Question: So I've been trying to make a waving animation for some text in a different color, for that I'm using '<clipPath>' and '-webkit-clip-path'. The '.holder' div contains two elements on top of one another with the same text, one in white, one in grey, and the 'clip-path' is applied to the later.
The problem is that I need the '<path>' coordinates to be proportional to the text's size. Here is a <URL>.

- I've tried setting a 'viewBox="0 0 100 100"', it doesn't work.- I've also tried using 'clipPathUnits="objectBoundingBox"' but it doesnt't seem to work in this case, I'm guessing because the text is 'display:inline'.
Now if these seems too complicated to analyze, and you understand the basic concept and are willing to do it your way, go for it, I'm open to suggestions at this point.
Also, I'm trying to avoid JavaScript to do this, but if you have to, go ahead, no problem :)
Here is the raw code:
## HTML
'''
<div class="container">
<div class="holder">
<div class="back">Text</div>
<div class="front">Text</div>
<svg viewBox="0 0 100 100" preserveAspectRatio="none">
<clipPath id="path">
<path fill="transparent" stroke="black" >
<animate
attributeName="d"
attributeType="XML"
values="M 0 50 Q 25 60, 50 50 T 100 50 L 100 100 L 0 100 Z;M 0 50 Q 25 40, 50 50 T 100 50 L 100 100 L 0 100 Z;M 0 50 Q 25 60, 50 50 T 100 50 L 100 100 L 0 100 Z"
begin="0s"
dur="1s"
fill="freeze"
repeatCount="indefinite"
direction="alternate" />
</path>
</clipPath>
</svg>
</div>
</div>
'''
The '<animate>' element simply alternates between the two paths, to make the "wave" effect.
## CSS
'''
.container {
display:inline-block;
padding:2.5% 5%;
background:lightcoral;
}
.holder {
position:relative;
text-align:center;
font:6em impact;
color:white;
text-transform:uppercase;
}
.front {
position:absolute;
top:0;
color:gray;
opacity:.3;
-webkit-clip-path:url(#path);
}
svg {
position:absolute;
width:100%;
height:100%;
left:0;
top:0;
}
'''
This is my css, not nearly perfect, feel free to rip it apart!
Thanks in advance!
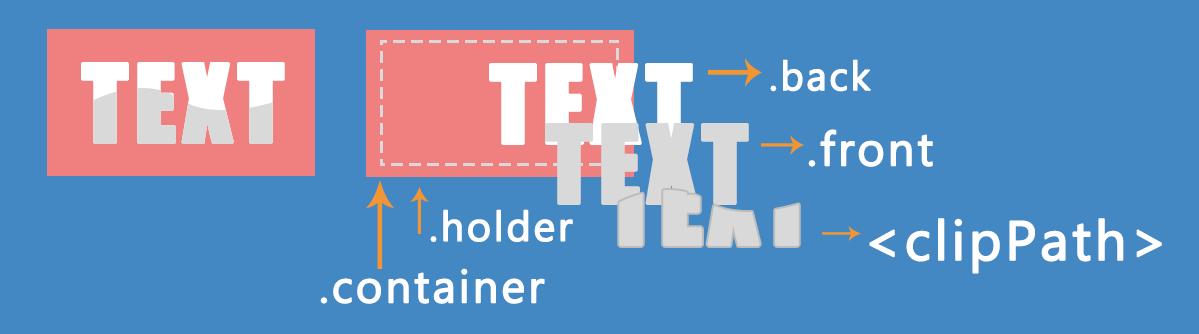
Answer: You will have better luck, I believe, if you switch your clipPath to using bounding box units:
'''
<clipPath clipPathUnits="objectBoundingBox" ... >
'''
Then all your clip path coordinates should be defined in the range 0..1.
<URL>